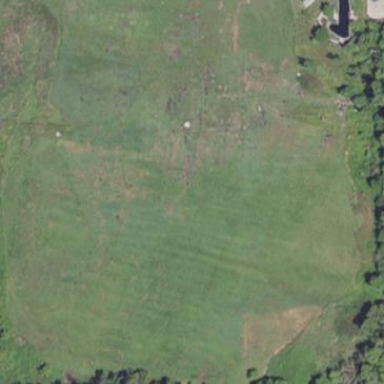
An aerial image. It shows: Grassy area used as driving range for golf.